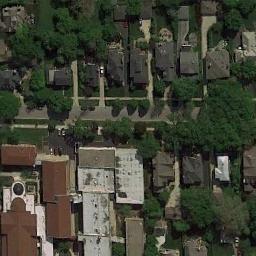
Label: medium_residential